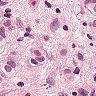
Metastatic tissue present: yes